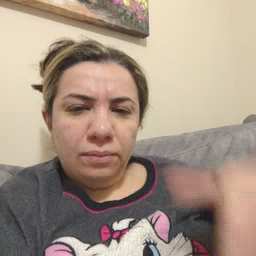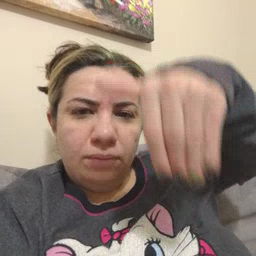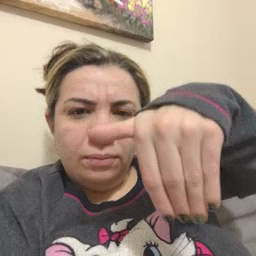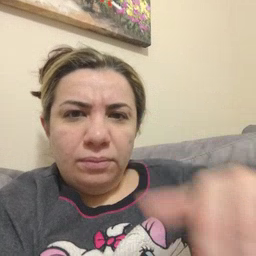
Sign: night